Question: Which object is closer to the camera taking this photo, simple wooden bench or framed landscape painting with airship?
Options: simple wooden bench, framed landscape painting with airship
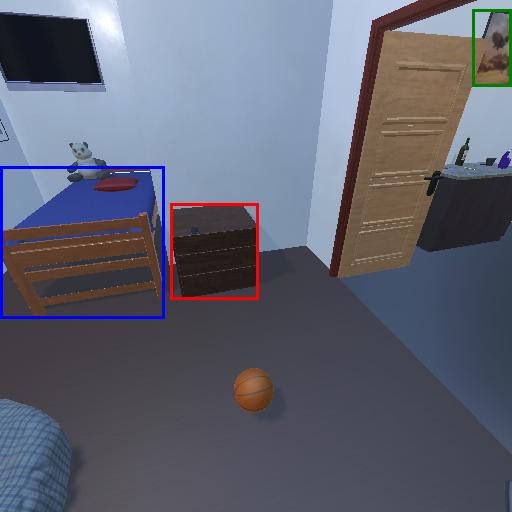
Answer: simple wooden bench